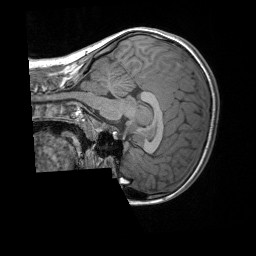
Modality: T1w
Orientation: sagittal
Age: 7
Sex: female
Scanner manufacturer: siemens
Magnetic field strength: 3 T
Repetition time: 1.65 s
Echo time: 0.00203 s